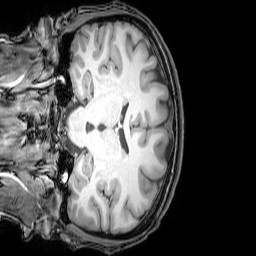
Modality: T1w
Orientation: coronal
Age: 26
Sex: female
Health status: healthy
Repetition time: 0.081 s
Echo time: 0.037 s